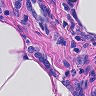
Metastatic tissue present: yes